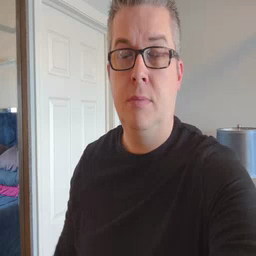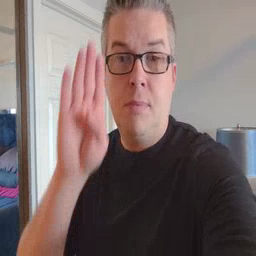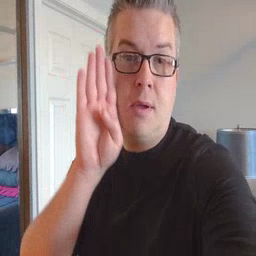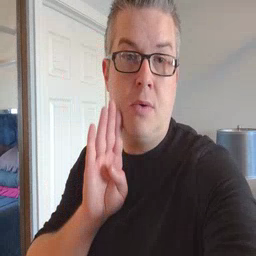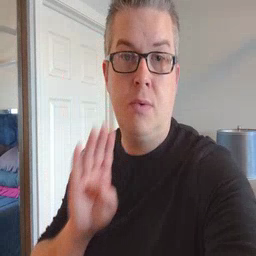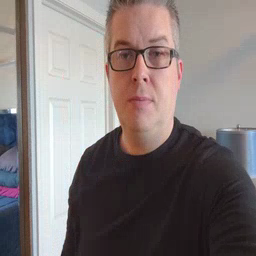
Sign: brown